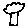
Label: tree